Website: lowes
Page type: payment
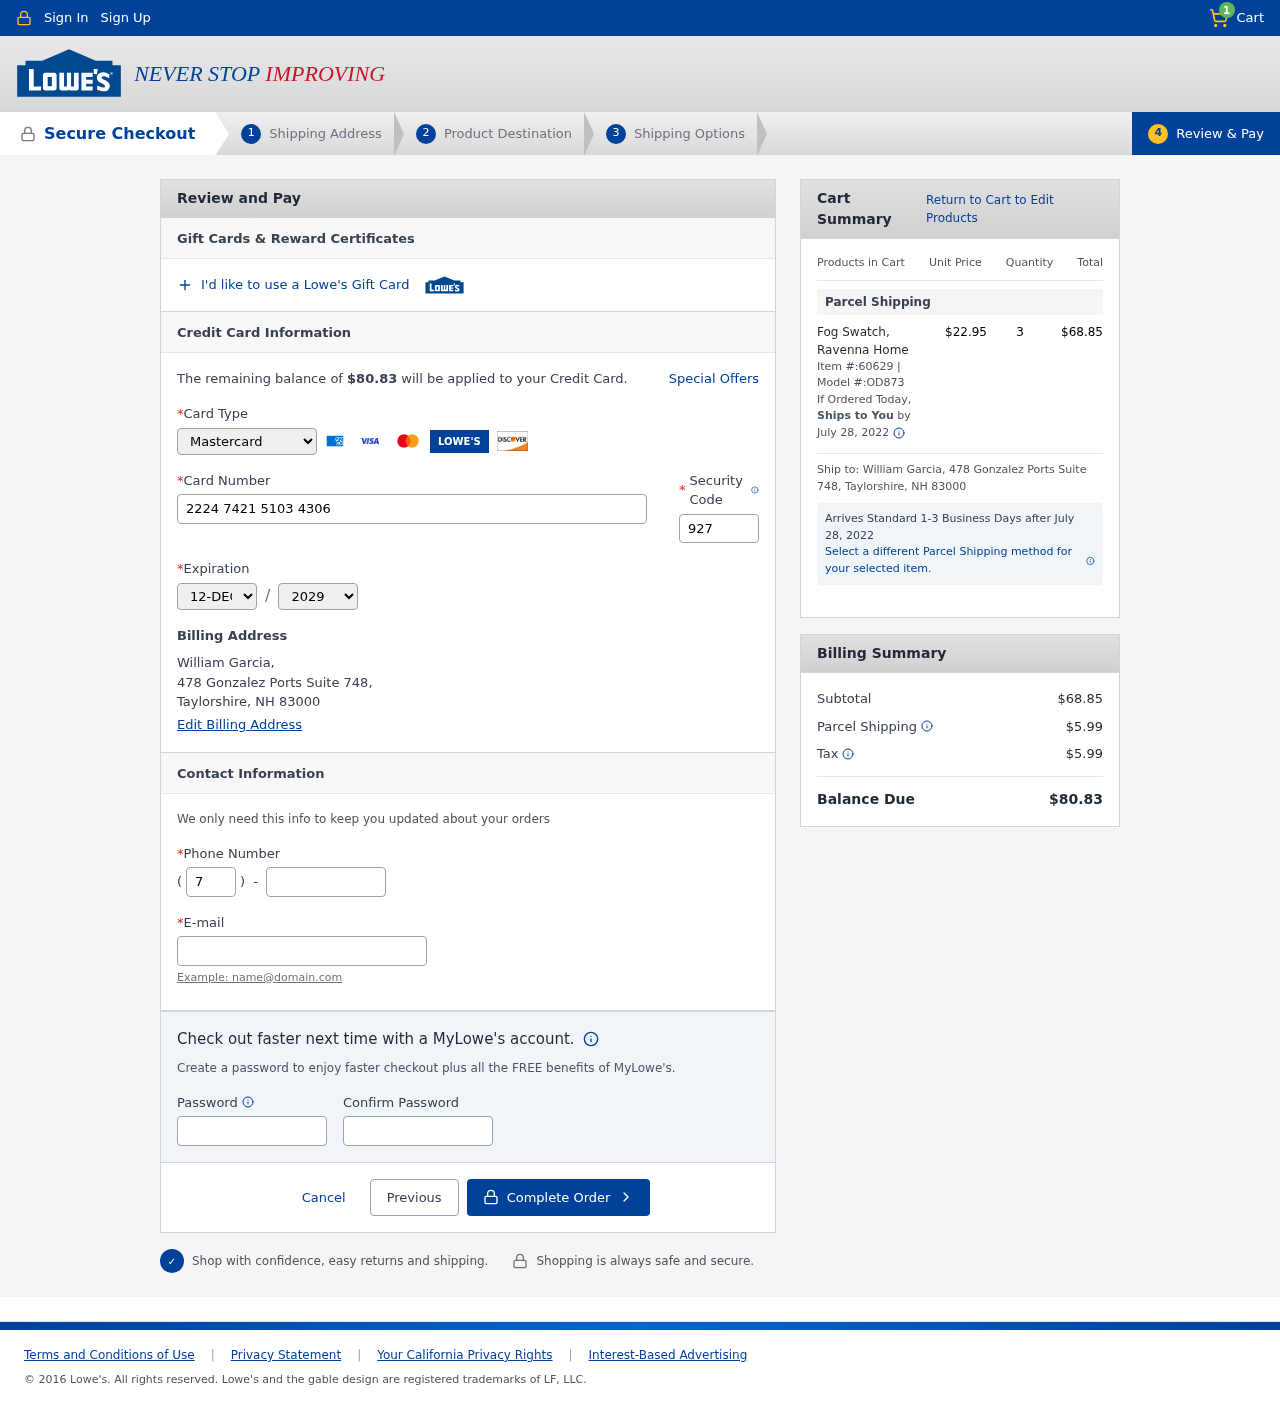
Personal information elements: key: PII_CARD_CVV
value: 927
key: PII_CARD_EXPIRY_MONTH
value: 12
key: PII_CARD_EXPIRY_YEAR
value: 29
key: PII_CARD_NUMBER
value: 2224 7421 5103 4306
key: PII_CARD_TYPE
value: Mastercard
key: PII_CITY_STATE_ZIP
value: Taylorshire, NH 83000
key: PII_EMAIL
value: william_garcia@gmail.com
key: PII_FULLNAME
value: William Garcia,
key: PII_PHONE
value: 7116361073
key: PII_PHONE_AREA
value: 711
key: PII_STREET
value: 478 Gonzalez Ports Suite 748,
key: PII_FULLNAME2
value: William Garcia
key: PII_STREET2
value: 478 Gonzalez Ports Suite 748
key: PII_CITY_STATE_ZIP2
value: Taylorshire, NH 83000
Product elements: key: PRODUCT1_NAME
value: Fog Swatch, Ravenna Home
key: PRODUCT1_PRICE
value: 22.95
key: PRODUCT1_QUANTITY
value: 3
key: PRODUCT1_ITEM
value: Item #:60629
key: PRODUCT1_MODEL
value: Model #:OD873
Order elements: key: ORDER_NUM_ITEMS
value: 1
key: ORDER_TOTAL
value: $80.83
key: ORDER_SHIPPING_DATE
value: July 28, 2022
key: ORDER_SUBTOTAL
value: $68.85
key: ORDER_SHIPPING_DATE2
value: July 28, 2022
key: ORDER_SHIPPING_COST
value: $5.99
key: ORDER_TAX
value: $5.99